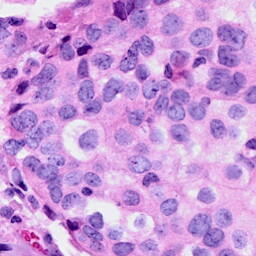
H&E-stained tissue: Breast